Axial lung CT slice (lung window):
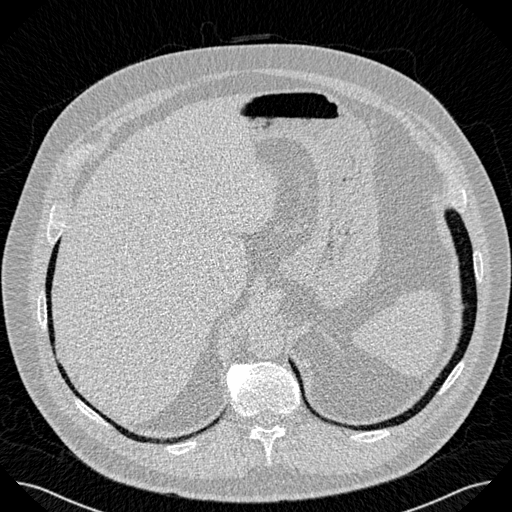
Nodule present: no